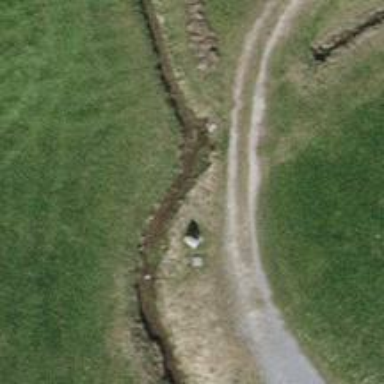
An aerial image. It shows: Track road passing over bridge with grade 3 tracktype.